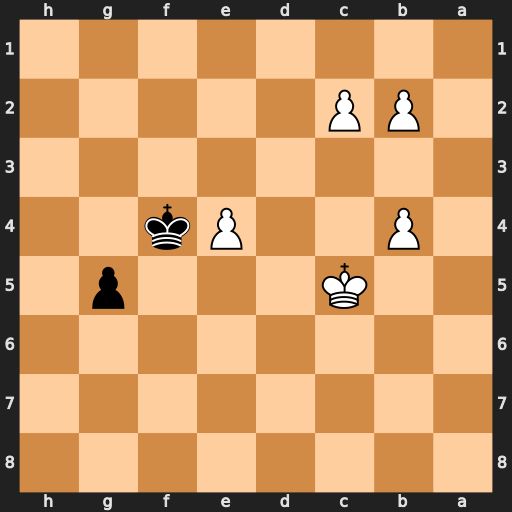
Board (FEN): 8/8/8/2K3p1/1P2Pk2/8/1PP5/8
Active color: b
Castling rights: -
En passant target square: -
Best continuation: g4 Kc6 g3 b5 g2 b6 g1=Q